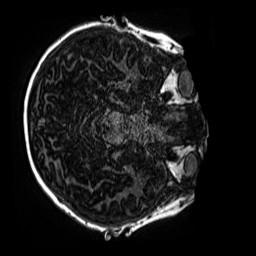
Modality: MP2RAGE
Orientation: axial
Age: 9
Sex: male
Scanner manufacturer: siemens
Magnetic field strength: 3 T
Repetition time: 4 s
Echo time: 0.00299 s